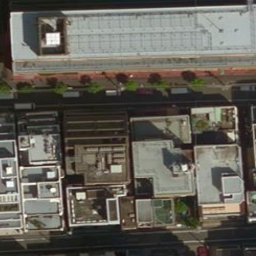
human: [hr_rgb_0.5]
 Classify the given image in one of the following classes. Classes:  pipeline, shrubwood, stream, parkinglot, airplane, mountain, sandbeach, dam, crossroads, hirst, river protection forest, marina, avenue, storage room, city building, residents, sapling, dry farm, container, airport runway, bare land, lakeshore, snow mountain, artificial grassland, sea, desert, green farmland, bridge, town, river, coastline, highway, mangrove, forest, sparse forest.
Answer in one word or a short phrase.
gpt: city building